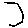
Label: hexagon